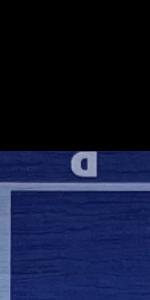
Label: Empty